Question: My jQuery mobile popup header doesn't have the same size as the content.

jQuery 1.8.3 and jQuery mobile 1.2.0.
'''
<div data-role="popup" id="commentPopup" style="width: 800px;" class="ui-corner-all">
<div data-role="header" data-theme="b" class="ui-corner-top">
<h1>Please enter your comment</h1>
</div>
<div data-role="content" data-theme="b" class="ui-corner-bottom ui-content">
<textarea></textarea>
<a href="#" data-role="button" data-inline="true" id="okComment" data-theme="a">OK</a>
<a href="#" data-role="button" data-inline="true" data-rel="back" data-theme="a">CANCEL</a>
</div>
</div>
'''
For info, I open it with '$('#commentPopup').popup("open");'.
Is it possible to disable the scroll while the popup is opened?
Is it possible to prevent the user from closing the popup when clicking in another place of the page?
Thanks
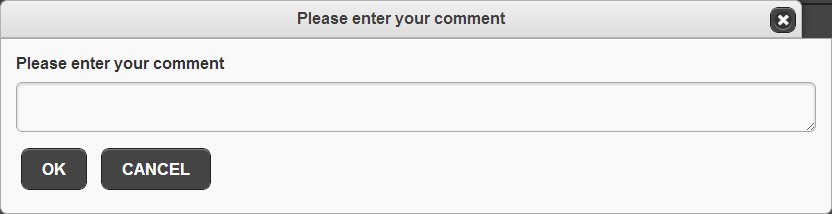
Answer: I was overriding a CSS '.ui-content' class as @Omar found it.
The problem is solved.
Concerning the dismissible, this is not possible with jQM version < 1.3.0.